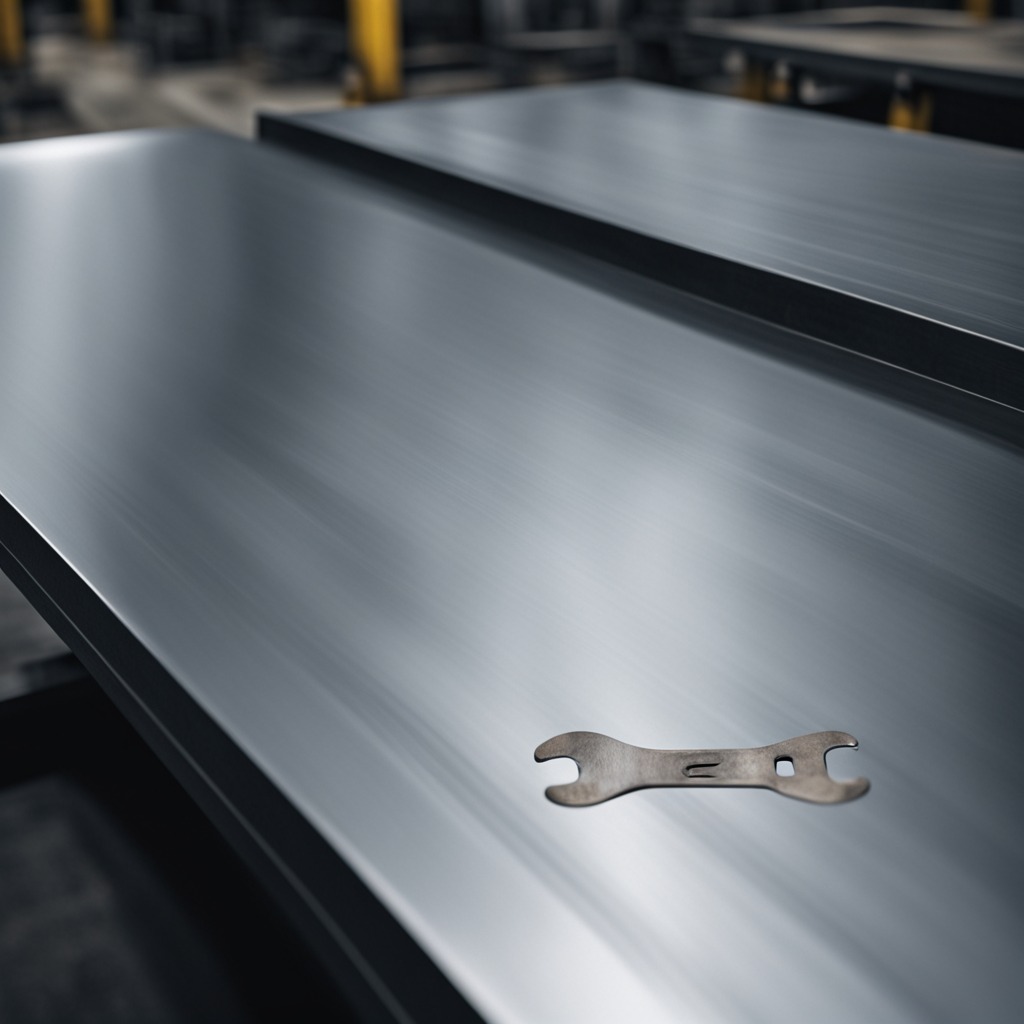
A wrench is lying on the cold steel table in a mining workshop.